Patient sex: M
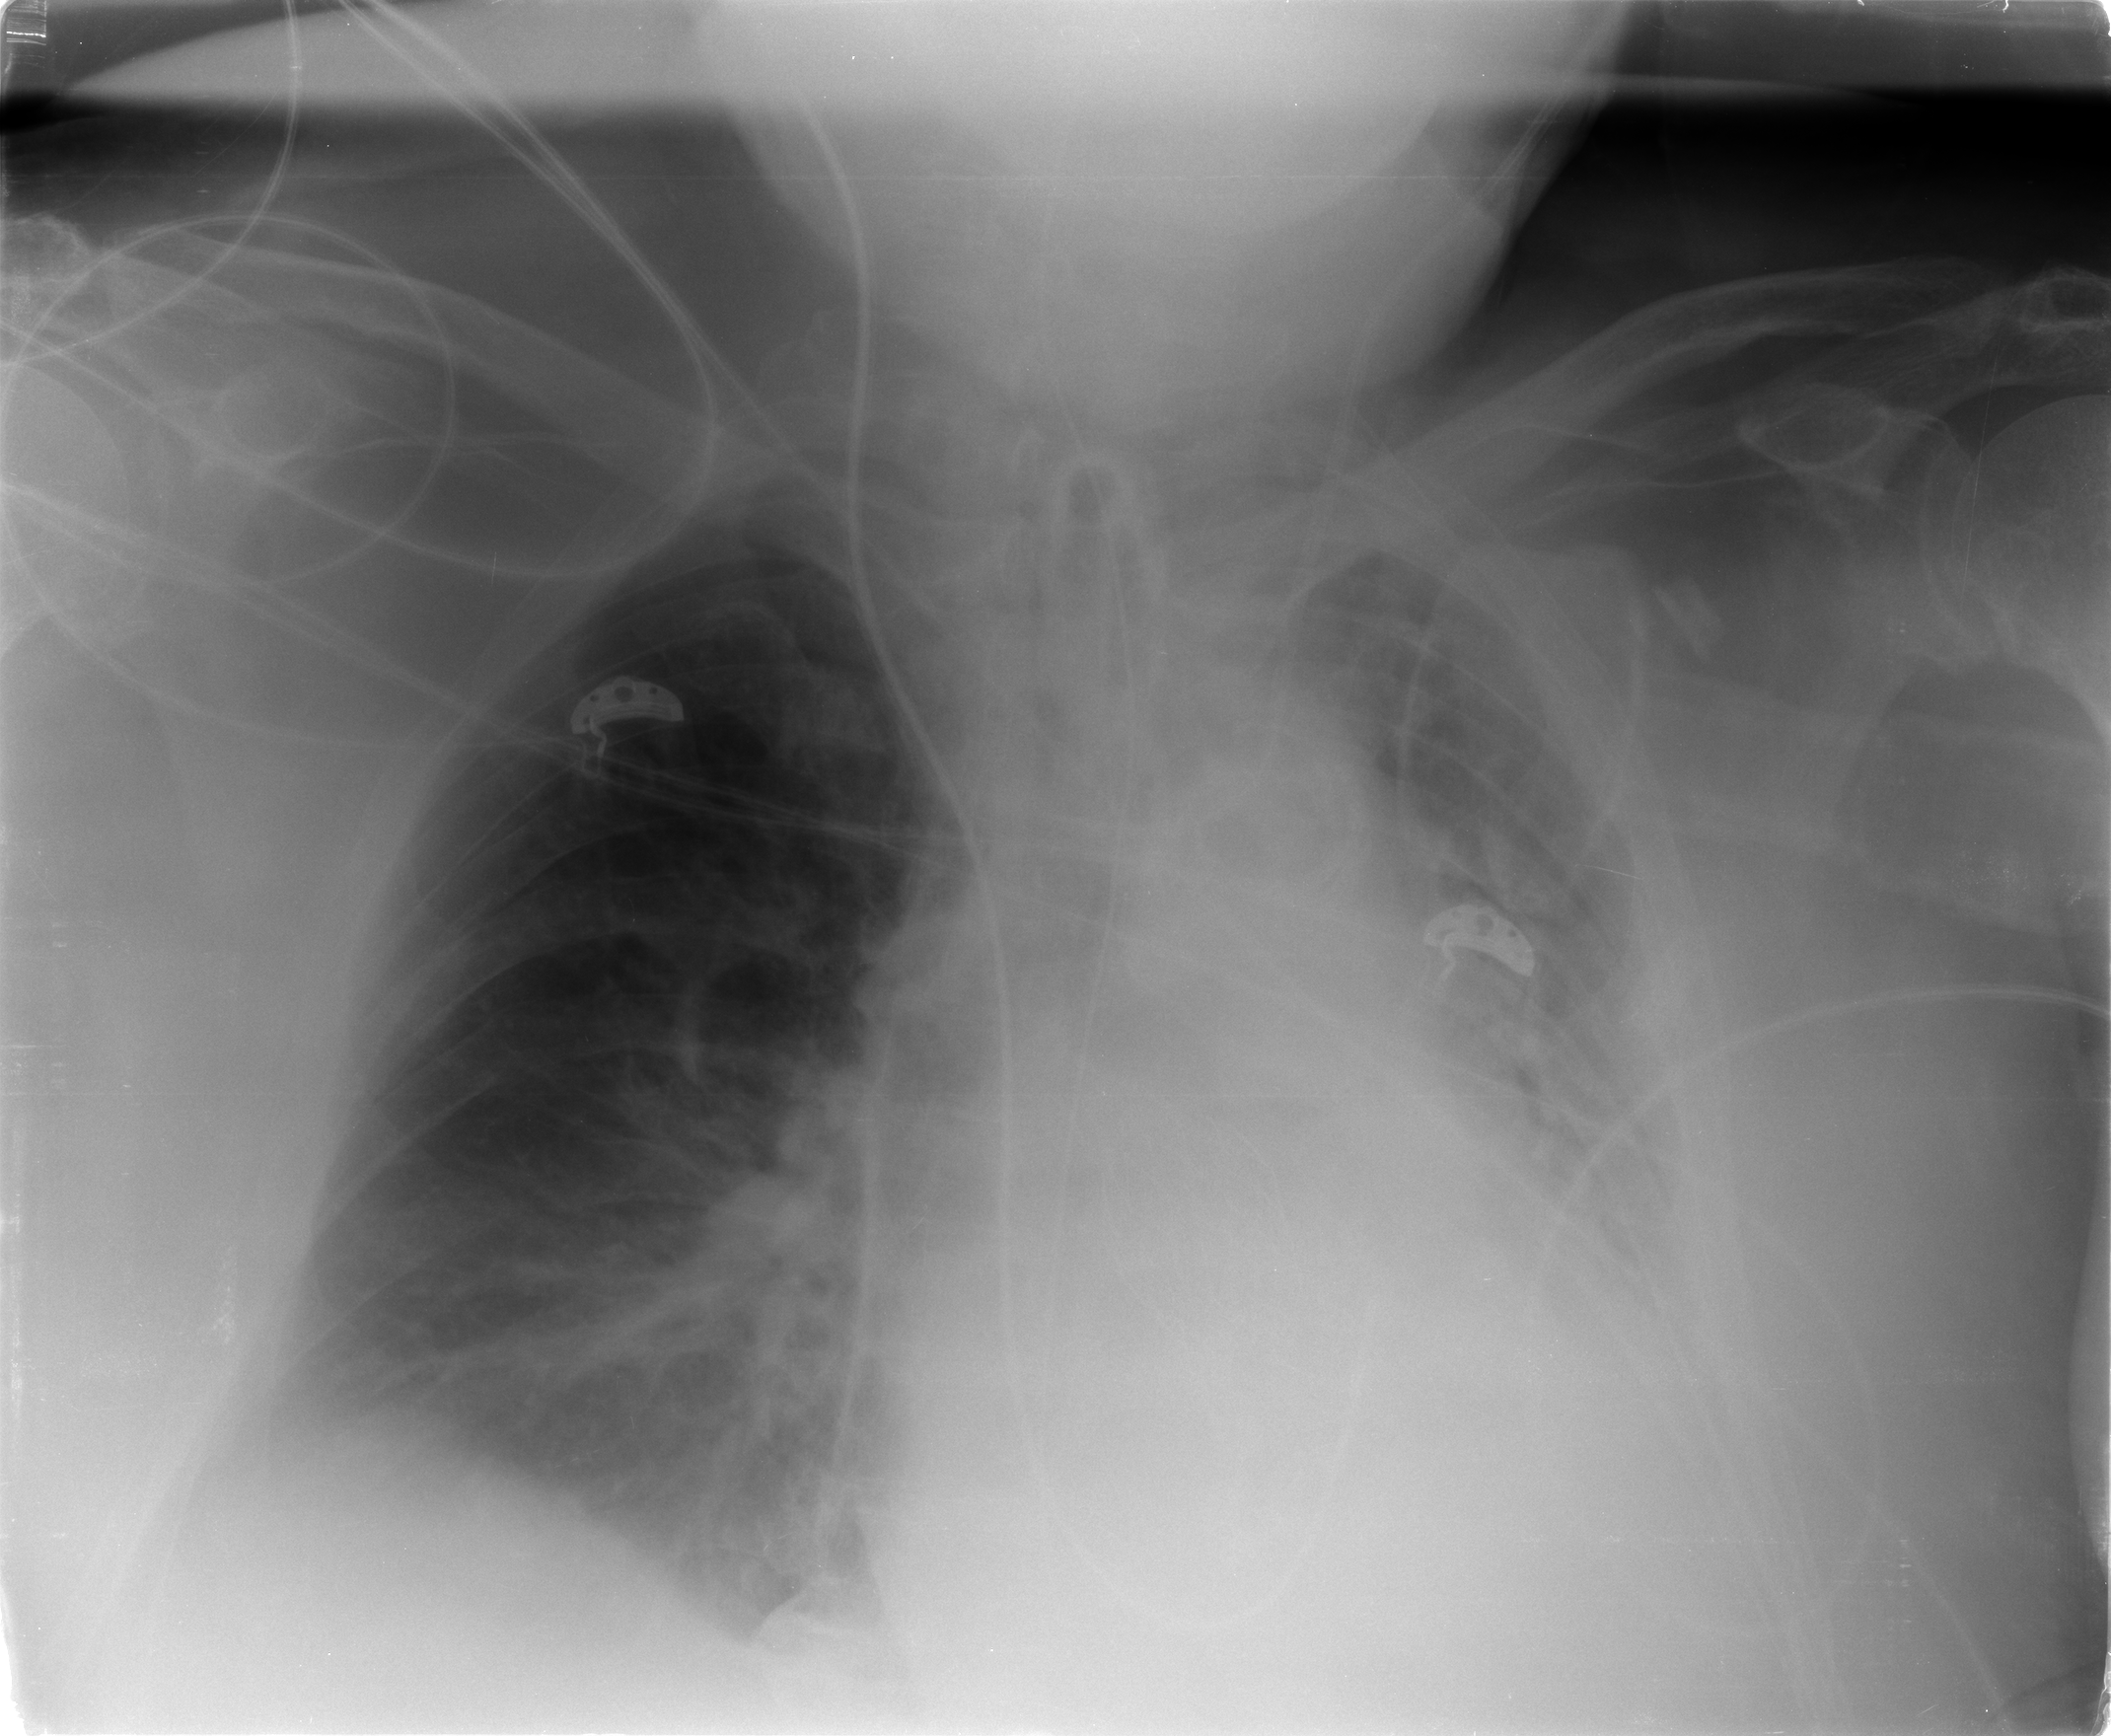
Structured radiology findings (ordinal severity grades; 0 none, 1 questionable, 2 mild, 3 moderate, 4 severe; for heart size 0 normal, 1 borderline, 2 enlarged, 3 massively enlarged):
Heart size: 2
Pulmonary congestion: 2
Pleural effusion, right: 2
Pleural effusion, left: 3
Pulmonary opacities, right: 2
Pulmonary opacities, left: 2
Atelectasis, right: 2
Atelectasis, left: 2